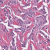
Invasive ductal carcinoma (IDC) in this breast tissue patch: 1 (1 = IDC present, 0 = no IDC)